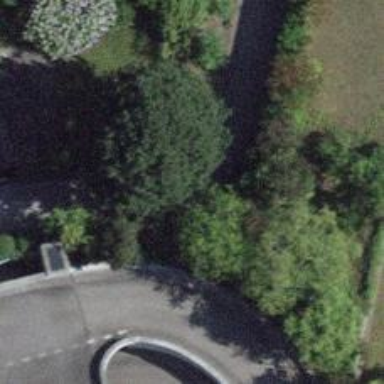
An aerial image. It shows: Cycle barrier.